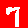
Digit: 7